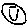
Label: smiley face